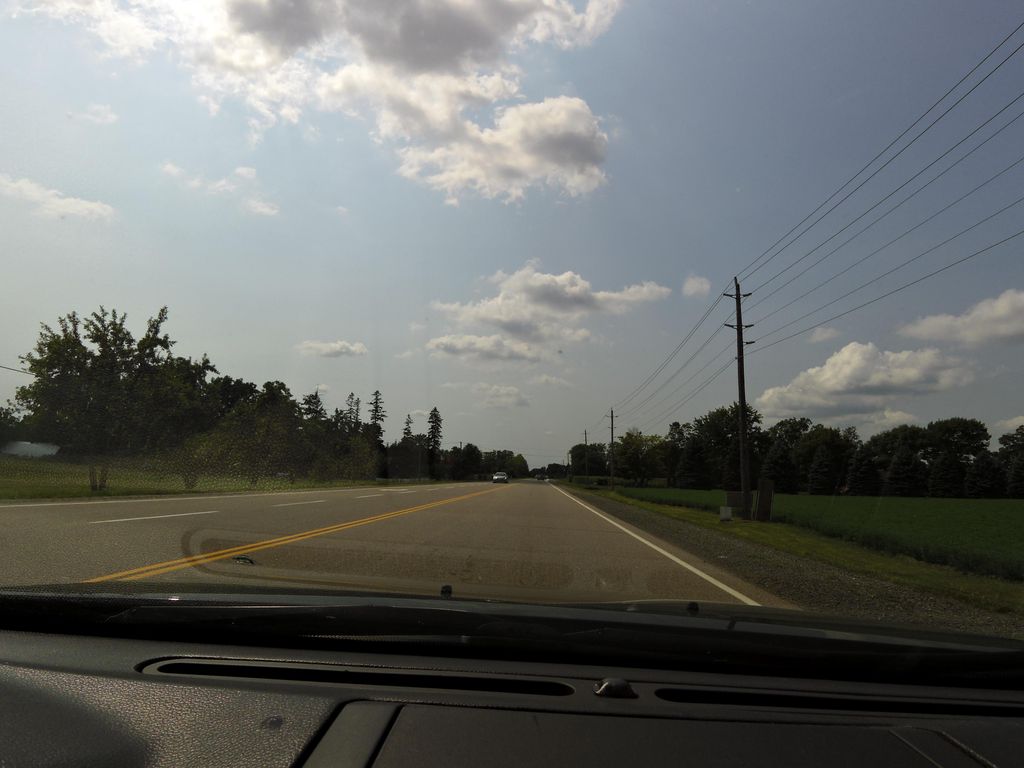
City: hamilton